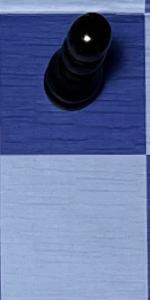
Label: Empty